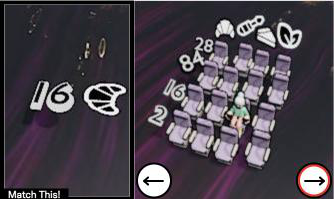
Task: seats
Answer: no